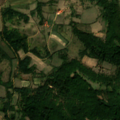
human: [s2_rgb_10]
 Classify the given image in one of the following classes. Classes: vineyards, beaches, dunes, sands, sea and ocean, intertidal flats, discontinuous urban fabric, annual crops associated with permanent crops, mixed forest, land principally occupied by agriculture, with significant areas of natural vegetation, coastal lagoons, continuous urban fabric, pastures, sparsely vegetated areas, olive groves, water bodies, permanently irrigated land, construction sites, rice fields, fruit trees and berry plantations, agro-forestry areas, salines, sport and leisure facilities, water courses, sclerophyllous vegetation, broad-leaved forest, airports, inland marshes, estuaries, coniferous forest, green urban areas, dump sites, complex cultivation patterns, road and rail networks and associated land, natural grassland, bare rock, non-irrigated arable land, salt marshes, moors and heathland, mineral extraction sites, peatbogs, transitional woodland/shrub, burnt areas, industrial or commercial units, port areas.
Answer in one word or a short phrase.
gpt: complex cultivation patterns, land principally occupied by agriculture, with significant areas of natural vegetation, broad-leaved forest, natural grassland